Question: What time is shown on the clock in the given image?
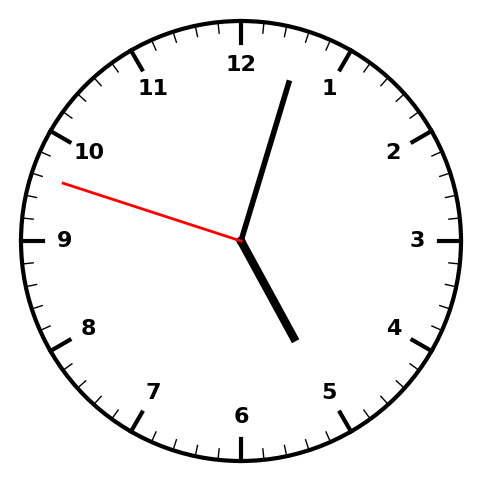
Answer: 05:02:48